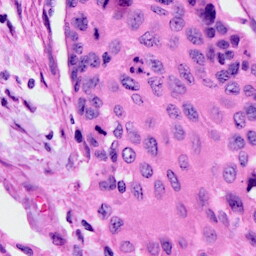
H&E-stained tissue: Cervix